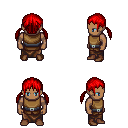
a pixel art fantasy rpg character, male body template, human, dark skin, leather chest armor, robe skirt, red twin-tailed hairstyle, brown shoes, four views (front, back, left, right), 2x2 character sprite sheet, small pixel art, hard edges, no anti-aliasing